Field crop: tomato
Growth stage: 1
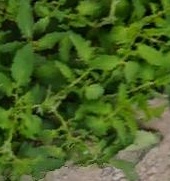
Species: tomato